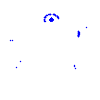
Particle: proton